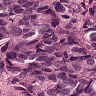
Metastatic tissue present: yes